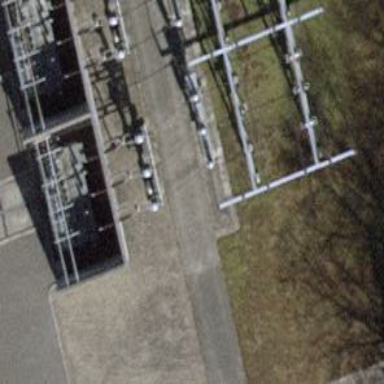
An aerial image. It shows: Insulator used in power systems.